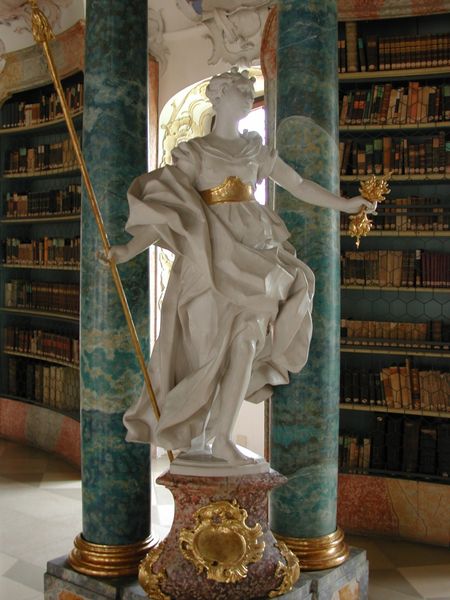
Titel: Bibliothek Wiblingen
Künstler: Christian Wiedemann
Standort: Wiblingen, Benediktinerkloster (EU - D - BW)
Schlagwörter: blau, weiß, grün, frau, marmor, säulen, türkis, gürtel, rot, barock, falten, sockel, stehen, figur, gewand, gold, engel, statue, bücher, stab, lanze, stuck, porzellan, fliesen, mythologie, göttin, griechisch, bibliothek, regale, heilige, waben, stecken, zepter, mamor, griechische mythologie, iustitia, rütkis, bücher säulen